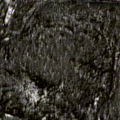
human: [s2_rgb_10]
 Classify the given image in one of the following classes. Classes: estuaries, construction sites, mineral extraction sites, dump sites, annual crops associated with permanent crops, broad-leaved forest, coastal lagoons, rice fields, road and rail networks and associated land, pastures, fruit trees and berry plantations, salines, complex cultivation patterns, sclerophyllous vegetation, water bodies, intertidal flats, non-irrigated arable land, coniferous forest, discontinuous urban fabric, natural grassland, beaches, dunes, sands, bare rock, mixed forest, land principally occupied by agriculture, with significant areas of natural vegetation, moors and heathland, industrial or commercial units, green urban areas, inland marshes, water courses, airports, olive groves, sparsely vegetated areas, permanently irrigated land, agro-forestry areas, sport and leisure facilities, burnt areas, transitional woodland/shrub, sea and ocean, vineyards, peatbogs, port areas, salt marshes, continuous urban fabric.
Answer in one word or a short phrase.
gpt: coniferous forest